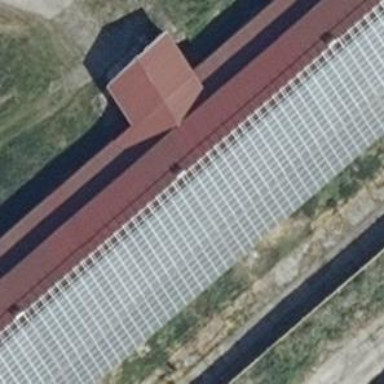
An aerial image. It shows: Small solar photovoltaic panel generator inside building.